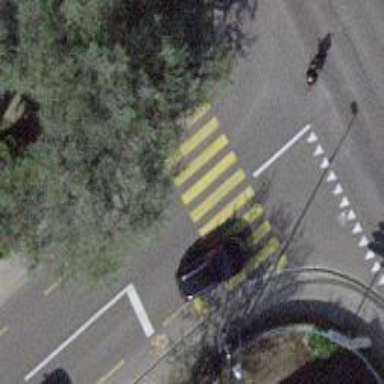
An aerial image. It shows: Crossing with zebra markings and traffic signals.